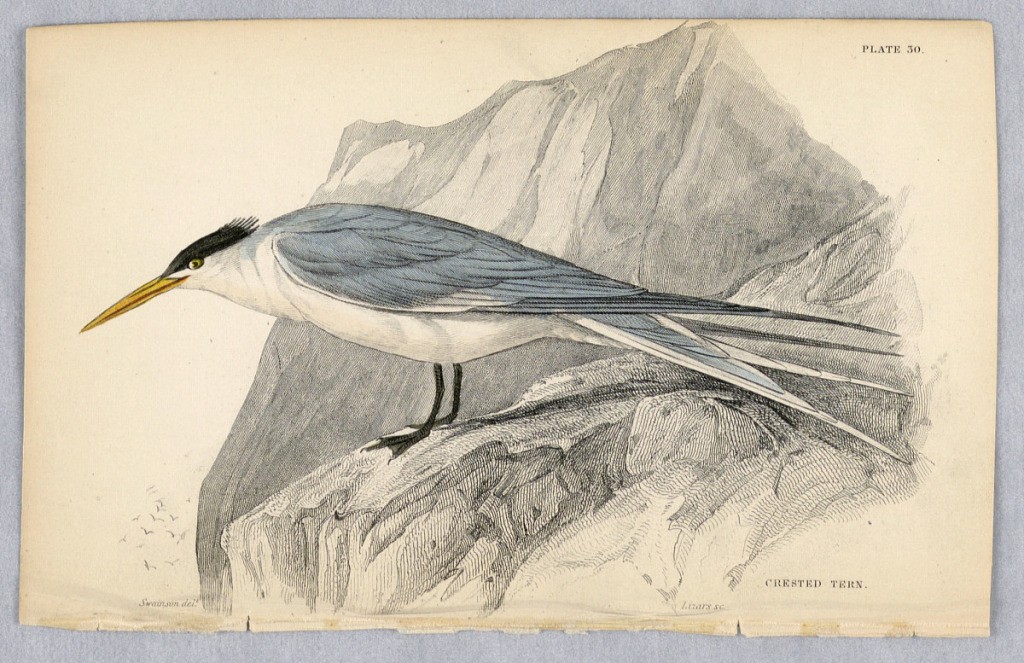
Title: Crested Fern, Plate 30 from Birds of Western Africa
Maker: William Home Lizars, Scottish, 1788 - 1859
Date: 1837
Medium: Engraving, brush and watercolor on paper
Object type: Print
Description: Gray and white bird with black crest and feet, on a large steep rock. Title and artists' names below.